Question: I've programmed an app which have Main activity, Service and Broadcast receiver. The app, works until i'm trying to kill it with app called memory booster. Then it force closes and my logcat throws 2 NULLPOINTEREXCEPTIONS. On my textview (declared in mainactivity and passed to broadcast receiver ), and ConnectiviyManager ( declared in main activity also, but using in Broadcast receiver ).
'''
01-24 16:25:06.790: E/AndroidRuntime(4820): java.lang.RuntimeException: Error receiving broadcast Intent { act=ACTION_PERFORMED (has extras) } in app.wifito3g.Broadcast@40628910
01-24 16:25:06.790: E/AndroidRuntime(4820): Caused by: java.lang.NullPointerException
'''
01-24 16:25:06.790: E/AndroidRuntime(4820): at app.wifito3g.Broadcast.onReceive(Broadcast.java:122)
Can anyone explains me why ?
Thanks!
EDIT: Detailed stacktrace

and line 122 is:
'''
wifi_state = conMan.getNetworkInfo(ConnectivityManager.TYPE_WIFI).getState();
'''
If i comment out line 121, i get NULLPOINTEREXCEPTION ON NEXT LINE which is:
'''
wifi_check.setTextColor(Color.BLACK);
'''
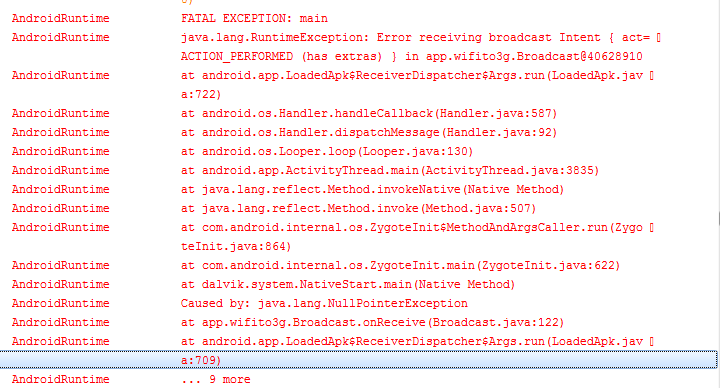
Answer: Ok i figured out what was wrong. Here is the solution.
1. When task manager or whatever app, kills my app it force closes. Thats because from 2.2 Android version you cannot FULLY kill app with other app for that purpose. Android just wont allow that.
2. When task manager or whatever app "kills" my app, and this app has a running services, an android OS, wants them to run again, so it starts running services again.
3. Because activity is DEAD and there i instantiated my objects they cannot be used in service again. Some objects MUST be instantiated in service class which i made. ( so they are not null )
4. So i made an instance of WifiManager and other important objects in my custom service class. When OS starts Service again , they are instantiated and ready on use (They are not null )
Sorry for my bad english .. hope you understand what i tried to say :)